Field crop: maize
Growth stage: 2
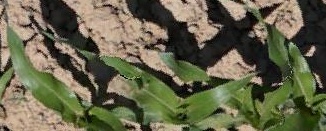
Species: maize